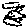
Label: bird